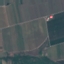
Land use / land cover: PermanentCrop